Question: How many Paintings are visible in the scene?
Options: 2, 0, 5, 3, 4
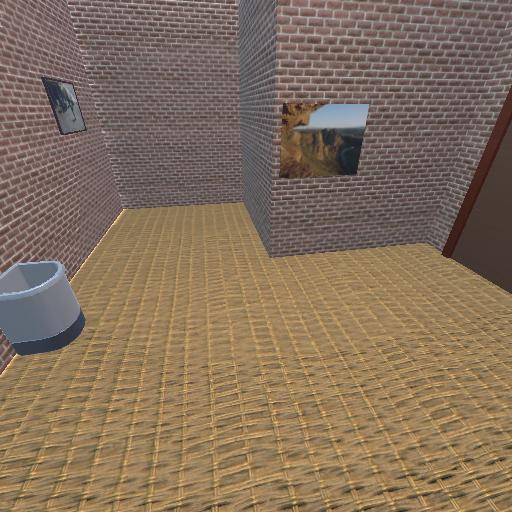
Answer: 2